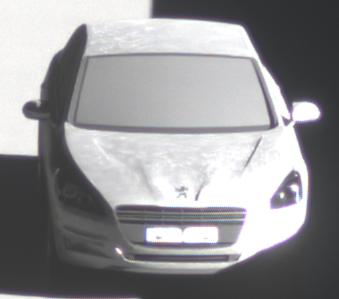
Make: Peugeot
Model: 508 120 VTi
Detailed model: 508 (I) Limousine
Model produced from: 2011/03
Model produced until: 2014/05
Doors: 4
Color: white
Road condition: wet road
Daytime: morning or afternoon
Contrast: high contrast